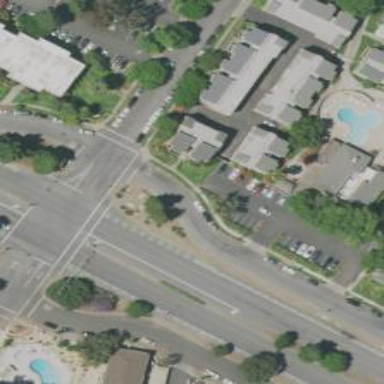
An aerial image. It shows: Residential road with sidewalk on the left.